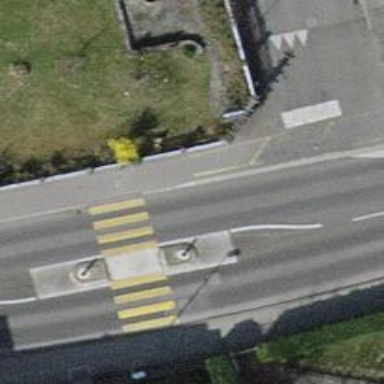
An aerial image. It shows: Asphalt sidewalk along the footway.